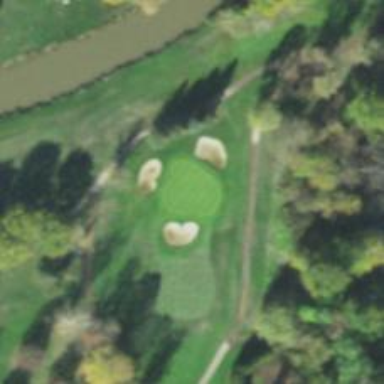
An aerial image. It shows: Golf hole.